Field crop: maize
Growth stage: 2
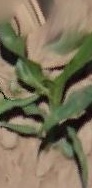
Species: maize